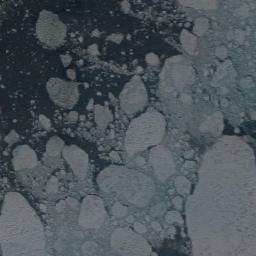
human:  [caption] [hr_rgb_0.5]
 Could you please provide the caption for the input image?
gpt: There are sea ice of different sizes .

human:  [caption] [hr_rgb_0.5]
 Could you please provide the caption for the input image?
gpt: There are many ice on the deep blue sea .

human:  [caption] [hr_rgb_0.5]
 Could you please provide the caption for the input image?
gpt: A lot of sea ice of different sizes and thickness gathers together and the color of the seawater is deep blue .

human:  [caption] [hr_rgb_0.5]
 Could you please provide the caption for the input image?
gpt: Countless ice cubes of various sizes are connected into a loose, Large piece floating on the blue sea .

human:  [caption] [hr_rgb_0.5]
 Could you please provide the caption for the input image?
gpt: There are many sea ice linked into sheets .